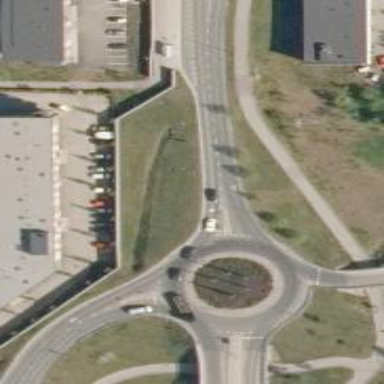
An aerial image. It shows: Secondary road made of asphalt leading to roundabout.